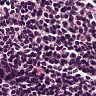
Metastatic tissue present: no